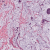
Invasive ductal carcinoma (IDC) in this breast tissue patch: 1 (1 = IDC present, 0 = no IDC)